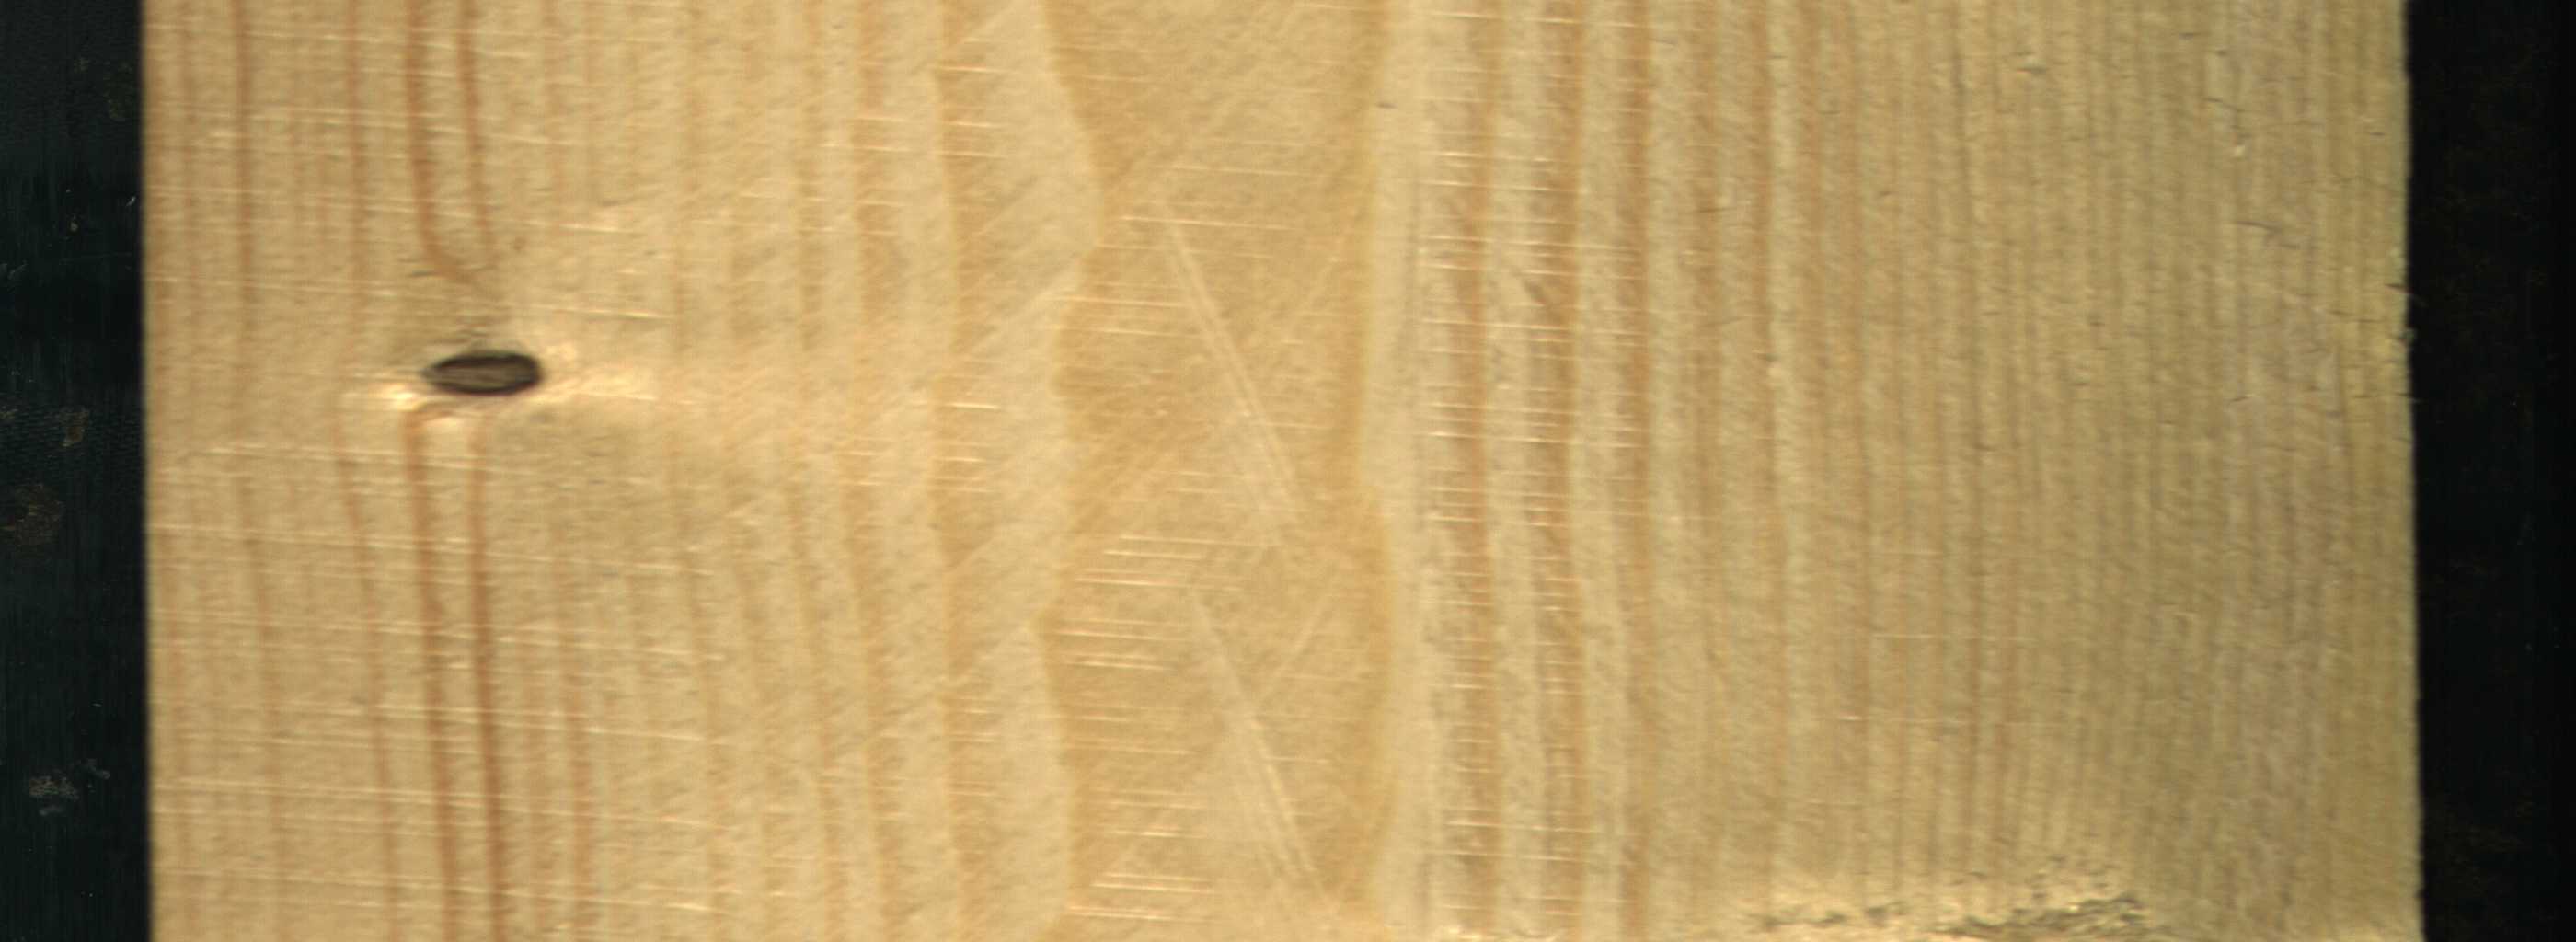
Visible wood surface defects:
Dead_Knot